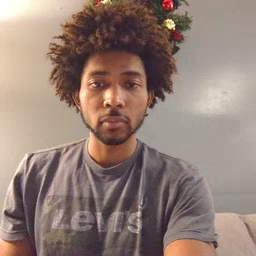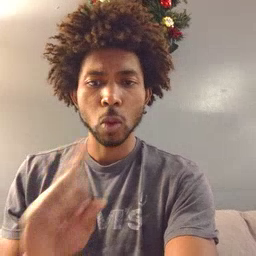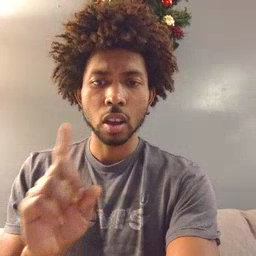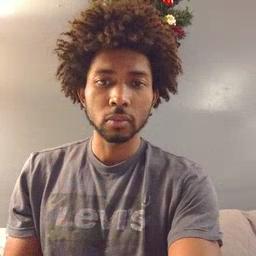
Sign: where